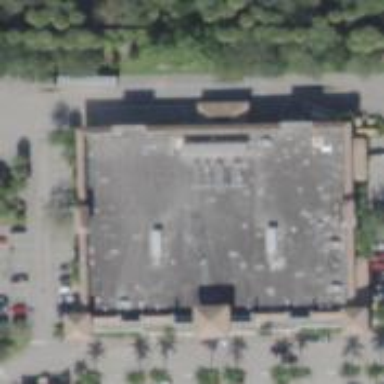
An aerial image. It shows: Supermarket.